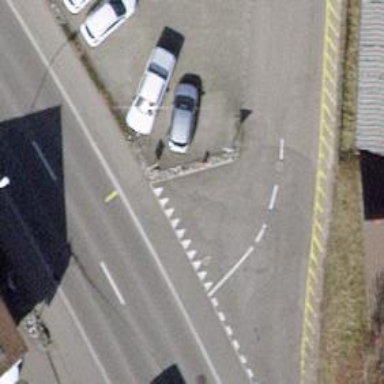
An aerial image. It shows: Bus stop with platform for public transport.